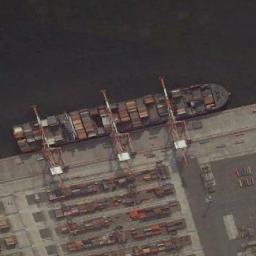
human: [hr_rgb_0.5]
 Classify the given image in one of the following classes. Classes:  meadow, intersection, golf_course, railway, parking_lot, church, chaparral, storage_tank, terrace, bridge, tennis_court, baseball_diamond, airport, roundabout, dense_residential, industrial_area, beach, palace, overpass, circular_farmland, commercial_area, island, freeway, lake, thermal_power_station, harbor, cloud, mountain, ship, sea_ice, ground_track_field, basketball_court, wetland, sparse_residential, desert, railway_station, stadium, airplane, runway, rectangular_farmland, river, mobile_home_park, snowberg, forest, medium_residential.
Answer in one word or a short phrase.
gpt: ship